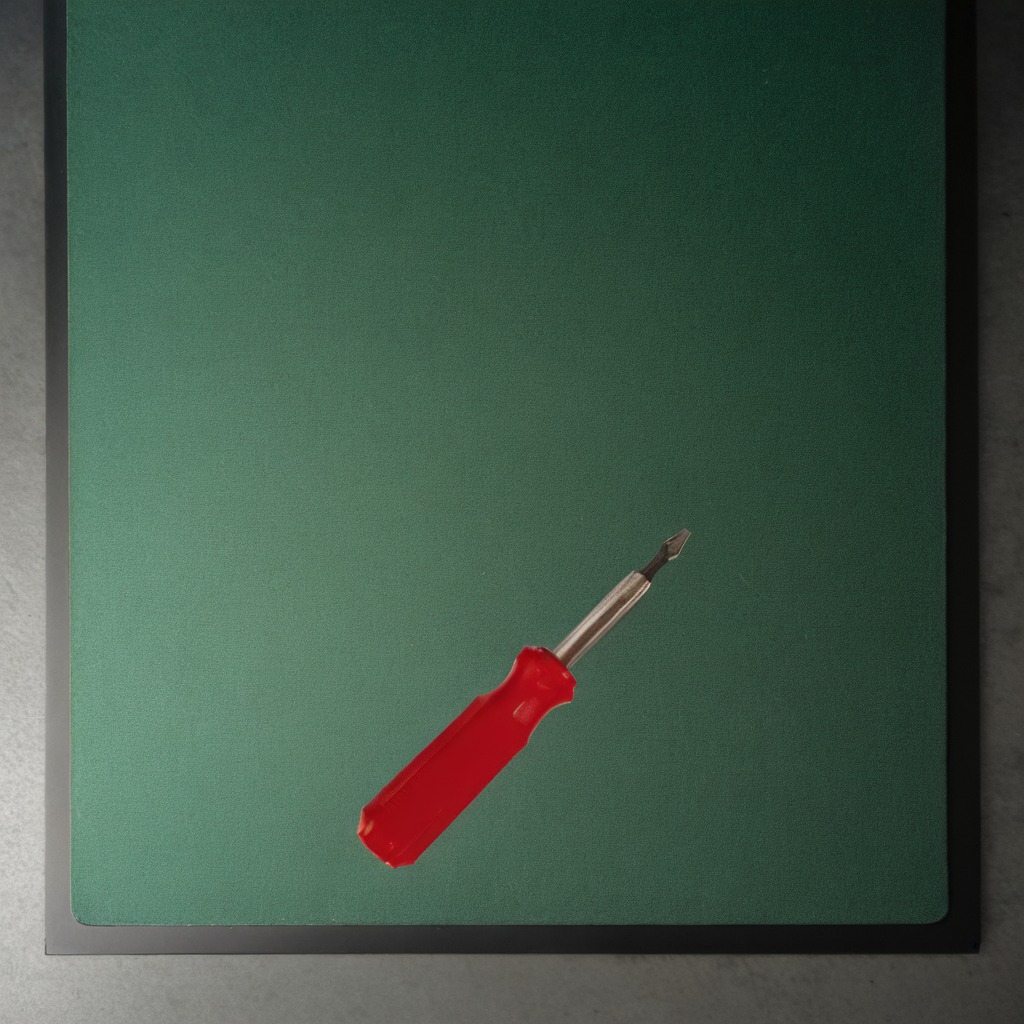
A screwdriver lies on the green rubber mat.